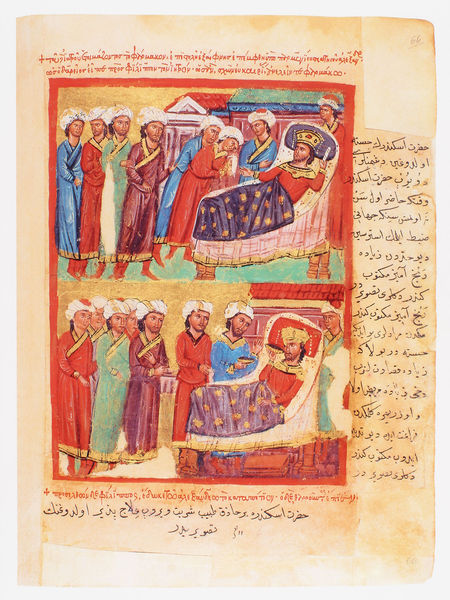
Titel: Der griechische Alexanderroman
Institution: Venedig, Hellenic Institute Codex Gr. 5
Schlagwörter: blau, grün, menschen, weiss, dach, gebäude, haus, rot, rahmen, tot, gold, decke, blatt, krone, schrift, könig, bett, krank, sterne, text, arabisch, turban, buchmalerei